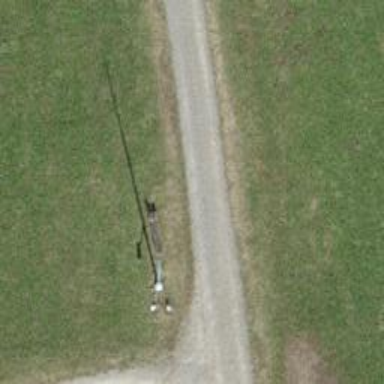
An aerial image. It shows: Bench for seating.